Question: Two problems, one biggy one little'n.
I have a lovely dropdown menu that's giving me no grief in any other browser except IE7. In IE7 it seems to ignore the 'z-index' value of the dropdown's containing 'ul' and puts its behind the content like so:

The second problem is that (you will have to try the menu to see this) when the 'ul' first appears after you hover over a menu item, it's width is small and it sort of pops into size. (Only in IE7 again)
You can see the page in action here: <URL>
(note I am using the 960 grid system):
'''
<div id="header">
<div class="container_16">
<div class="grid_16" id="breadcrumbs">
<a href="http://rcnhca.org.uk/sites/first_steps" id="home" class="grid_1 alpha"></a>
<ul id="parent" class="grid_15 omega">
<li><a href="http://rcnhca.org.uk/sites/first_steps/">Select a topic</a><ul class="child"><li><a href="http://rcnhca.org.uk/sites/first_steps/getting-started/">Getting started</a></li><li><a href="http://rcnhca.org.uk/sites/first_steps/communication/">Communication</a></li><li><a href="http://rcnhca.org.uk/sites/first_steps/health-safety-and-security/">Health, Safety and Security</a></li><li><a href="http://rcnhca.org.uk/sites/first_steps/personal-and-people-development/">Personal and people development </a></li><li><a href="http://rcnhca.org.uk/sites/first_steps/quality/">Quality</a></li><li><a href="http://rcnhca.org.uk/sites/first_steps/equality-diversity-and-rights/">Equality, diversity and rights </a></li><li><a href="http://rcnhca.org.uk/sites/first_steps/clinical-skills/">Clinical skills</a></li><li><a href="http://rcnhca.org.uk/sites/first_steps/additional-material/">Additional material</a></li></ul></li> </ul>
</div>
<div id="supplements" class="grid_16">
<div id="competency_checklist"><a href="#">Competency checklist</a></div>
</div>
</div>
</div>
'''
'''
/* =============================================================================
Header
========================================================================== */
#header {
width: 100%;
background: #44a9c4;
}
#supplements {
height: 45px;
background: #44a9c4;
z-index: 1; /* ie7 bug fix */
}
#logobar {
width: 100%;
height: 45px;
background: #3393b5;
z-index: 1; /* ie7 bug fix */
}
#competency_checklist {
display: block;
float: left;
margin-top: 5px;
right: 0px;
height: 31px;
line-height: 31px;
padding: 0 10px 0 36px;
background-image: url(library/images/book-icon-white.png);
background-position: 5px center;
background-repeat: no-repeat;
line-height: 31px;
}
#competency_checklist a{
font-size: 0.938em;
text-decoration: underline;
color: #ffffff;
}
#competency_checklist a:hover{
text-decoration: none;
}
/* =============================================================================
Breadcrumb navigation
========================================================================== */
#breadcrumbs {
display: block;
position: relative;
height: 39px;
padding-bottom: 3px;
background: #ffffff;
border: 0px solid;
border-left: #3a90a7 2px solid;
border-right: #3a90a7 2px solid;
border-bottom: #3a90a7 2px solid;
-webkit-border-bottom-left-radius: 5px;
-webkit-border-bottom-right-radius: 5px;
-moz-border-radius-bottomleft: 5px;
-moz-border-radius-bottomright: 5px;
border-bottom-left-radius: 5px;
border-bottom-right-radius: 5px;
behavior: url("<?php echo get_template_directory_uri();?>/PIE.php");
}
#breadcrumbs ul {
list-style: none;
list-style-image: none;
margin: 0;
}
#breadcrumbs #home{
display: block;
height: 39px;
background-image: url(library/images/home_icon.png);
background-repeat: no-repeat;
background-position: 19px center;
text-indent: -999em;
}
#breadcrumbs ul#parent {
display: block;
height: 39px;
float: right;
right: 3px;
position: relative;
background: #f38630;
-webkit-box-shadow: inset 0px -2px 0px 0px #cf7229;
-moz-box-shadow: inset 0px -2px 0px 0px #cf7229;
box-shadow: inset 0px -2px 0px 0px #cf7229;
-webkit-border-bottom-left-radius: 5px;
-webkit-border-bottom-right-radius: 5px;
-moz-border-radius-bottomleft: 5px;
-moz-border-radius-bottomright: 5px;
border-bottom-left-radius: 5px;
border-bottom-right-radius: 5px;
}
#breadcrumbs ul#parent li {
position: relative;
height: 39px;
float: left;
min-width: 1px; /* required to fix Opera bug */
padding: 0 47px 0 15px;
background-image: url(library/images/breadcrumb_seperator.png);
background-repeat: no-repeat;
background-position: right;
line-height: 39px;
zoom: 1;
}
#breadcrumbs ul#parent li a {
display: block;
height: 42px;
position: relative;
font-size: 0.938em;
font-weight:900;
color: #ffffff;
text-decoration: none;
text-shadow: 0px 2px 0px #cf7229;
}
#breadcrumbs ul li a:visited {
color: #ffffff;
}
#breadcrumbs ul#parent li:first-child ul {
left: -5px;
}
#breadcrumbs ul#parent li ul {
position: absolute;
z-index: 9998;
left: -28px;
top: 42px;
background: #ffffff;
border-left: #3a90a7 2px solid;
border-right: #3a90a7 2px solid;
border-bottom: #3a90a7 2px solid;
-webkit-border-bottom-left-radius: 5px;
-webkit-border-bottom-right-radius: 5px;
-moz-border-radius-bottomleft: 5px;
-moz-border-radius-bottomright: 5px;
border-bottom-left-radius: 5px;
border-bottom-right-radius: 5px;
padding: 0 3px 0 3px;
list-style-position: outside;
min-width: 200px;
width: auto;
}
.js #breadcrumbs ul#parent li ul {
display:none;
}
.no-js #breadcrumbs ul#parent li ul {
left: -999em;
}
#breadcrumbs ul#parent li ul li {
float: none;
display: block;
position: relative;
height: 26px;
margin-bottom: 3px;
padding: 0 15px;
background-image: url(library/images/star-icon.png);
background-position: -25px 50%;
background-repeat: no-repeat;
background-color: #738793;
border-radius: 5px;
-moz-border-radius: 5px;
-webkit-border-radius: 5px;
line-height: 26px;
white-space: nowrap;
zoom: 1;
}
#breadcrumbs ul#parent li ul li a{
display: block;
width: auto;
color: #ffffff;
text-decoration: none;
text-shadow: none;
font-weight: 100;
}
#breadcrumbs ul#parent li ul li:hover{
background-color: #3393b5;
}
.no-js #breadcrumbs ul#parent li ul li:hover{
background-position: 0px 50%;
text-indent: 10px;
}
.no-js #breadcrumbs ul#parent li:hover ul {
left: -5px;
}
/* =============================================================================
Logo bar
========================================================================== */
h1#logo {
display: block;
position: relative;
height: 45px;
background-image: url(library/images/logo.png);
background-position: left 9px;
background-repeat: no-repeat;
text-indent: -999em;
}
'''
if you know how to make the menu items take up 100% of the 'ul''s width without hardcoding a width onto it.
Thanks for your help.
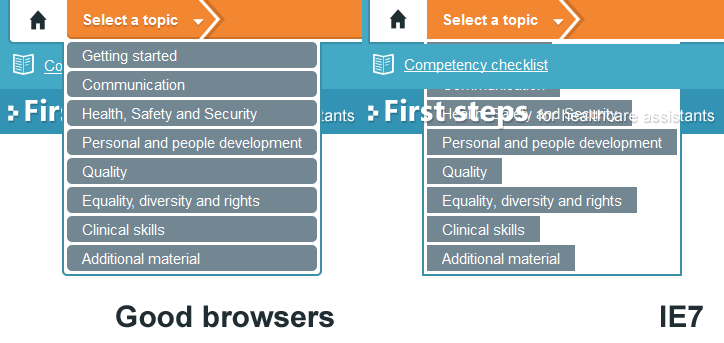
Answer: only work with position 'relative', 'absolute' & 'fixed'. Write like this:
'''
#breadcrumbs {
position:relative;
z-index: 4;
}
'''